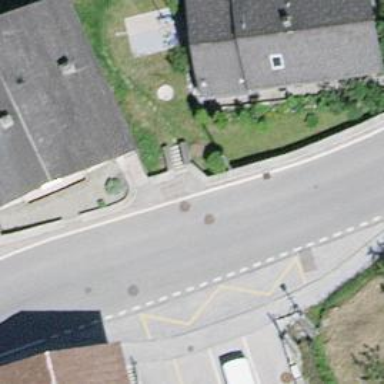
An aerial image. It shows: Set of concrete steps.